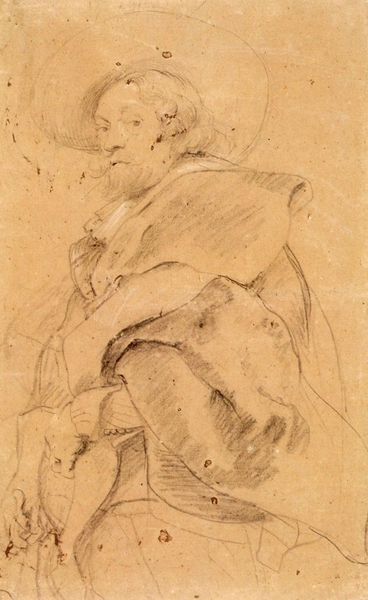
Titel: Selbstbildnis
Künstler: Peter Paul Rubens
Schlagwörter: hand, mann, rubens, umhang, weiß, braun, frisur, grau, handschuhe, hut, schwarz, skizze, zeichnung, blick, schal, bart, schnurrbart, falten, lang, vollbart, ärmel, holland, niederlande, portrait, porträt, haare, halbfigur, mantel, locken, schulter, zart, papier, studie, grafik, vergilbt, dick, schnurbart, faltenwurf, knöpfe, skepsis, krempe, kohle, stich, bleistift, entwurf, spitzbart, stift, flecken, fleckig, nachtwache, entwurfszeichnung, srudie, amnn, nut, deckweiß, spitzbartr, zeichnung bleistift